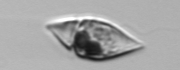
Label: Amphidinium